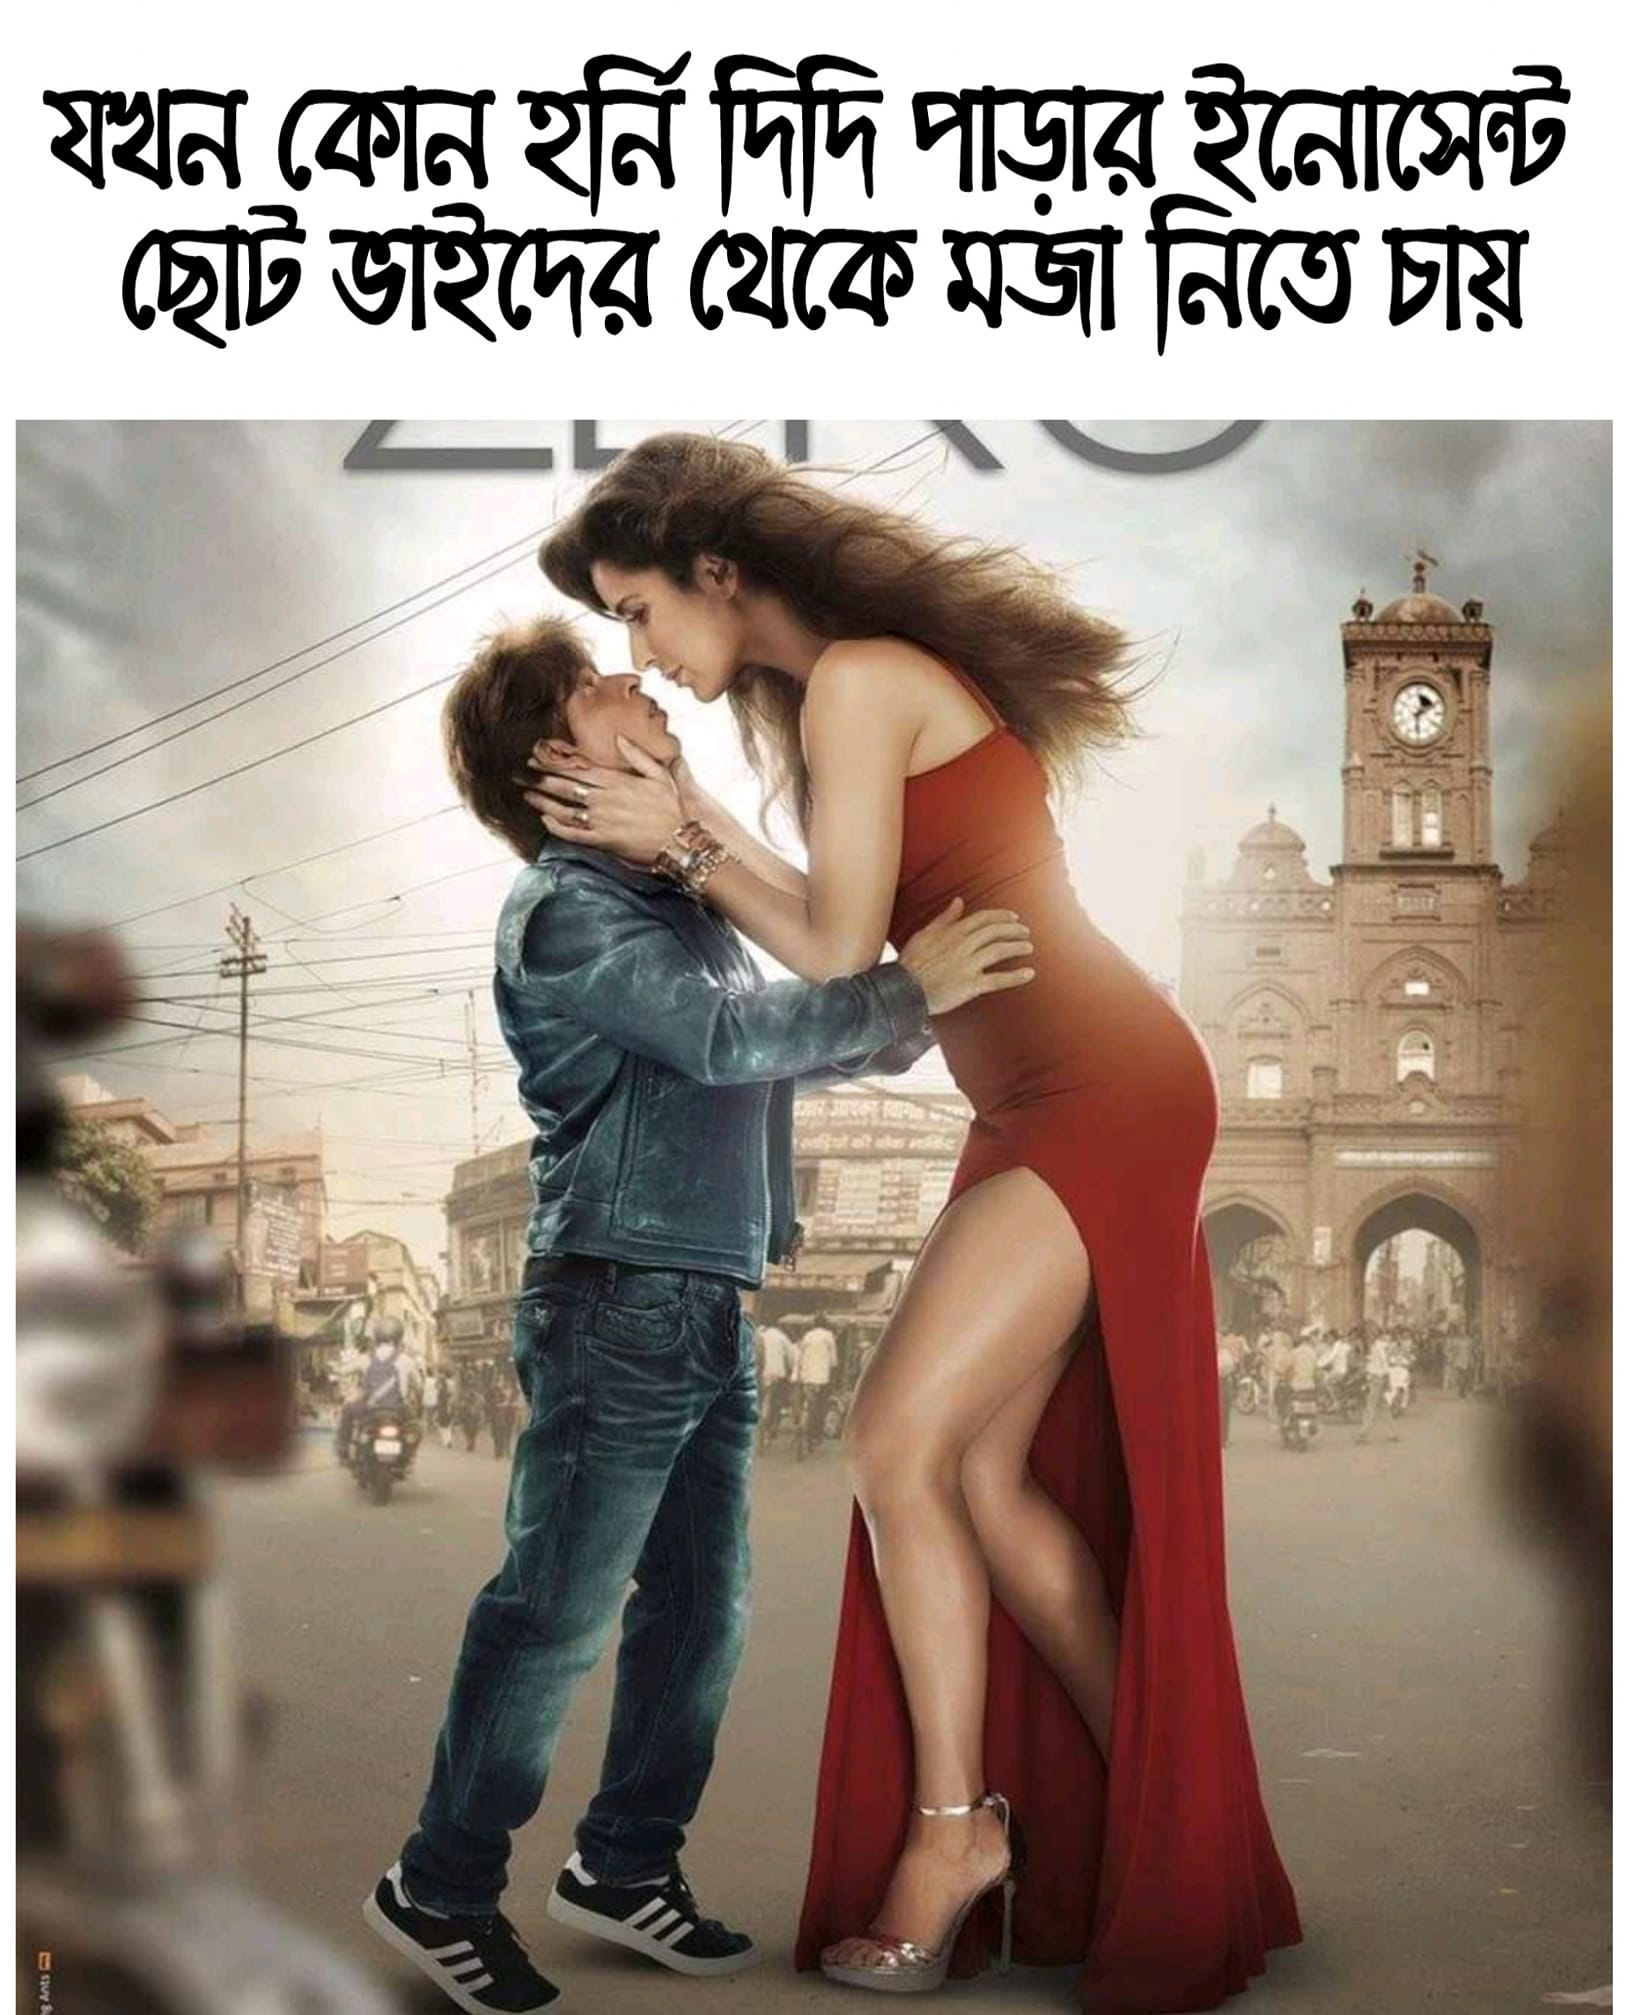
Caption: যখন কোন হর্নি দিদি পাড়ার ইনোসেন্ট ছোট ভাইদের থেকে মজা নিতে চায়
Label: non-hate